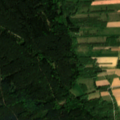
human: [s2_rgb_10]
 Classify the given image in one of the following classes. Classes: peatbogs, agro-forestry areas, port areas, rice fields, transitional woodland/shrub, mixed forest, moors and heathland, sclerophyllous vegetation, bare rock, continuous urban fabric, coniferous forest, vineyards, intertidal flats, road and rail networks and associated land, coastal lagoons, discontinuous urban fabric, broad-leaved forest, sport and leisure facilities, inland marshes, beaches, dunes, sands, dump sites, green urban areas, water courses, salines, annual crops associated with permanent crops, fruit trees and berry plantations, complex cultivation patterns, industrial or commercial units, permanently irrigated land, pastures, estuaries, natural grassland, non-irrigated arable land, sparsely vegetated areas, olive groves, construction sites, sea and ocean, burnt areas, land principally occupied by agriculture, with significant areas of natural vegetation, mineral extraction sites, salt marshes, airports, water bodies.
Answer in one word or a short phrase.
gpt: complex cultivation patterns, land principally occupied by agriculture, with significant areas of natural vegetation, mixed forest